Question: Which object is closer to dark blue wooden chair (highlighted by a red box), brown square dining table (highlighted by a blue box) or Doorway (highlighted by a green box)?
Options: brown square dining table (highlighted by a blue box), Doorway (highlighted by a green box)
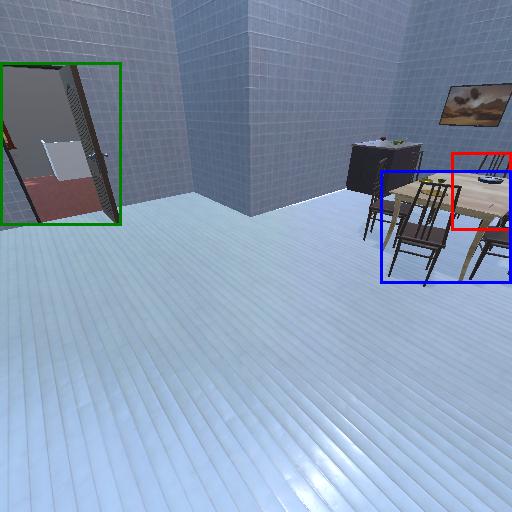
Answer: brown square dining table (highlighted by a blue box)